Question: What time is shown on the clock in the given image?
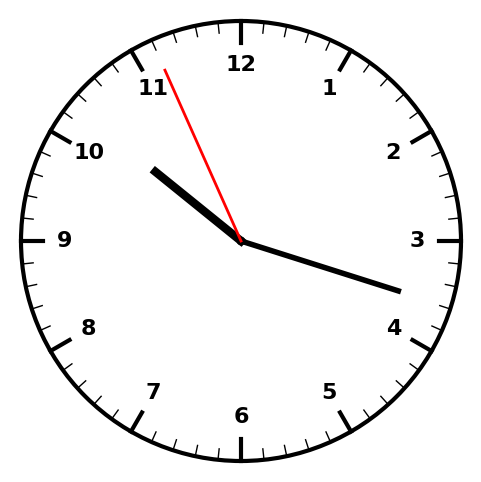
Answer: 10:17:56